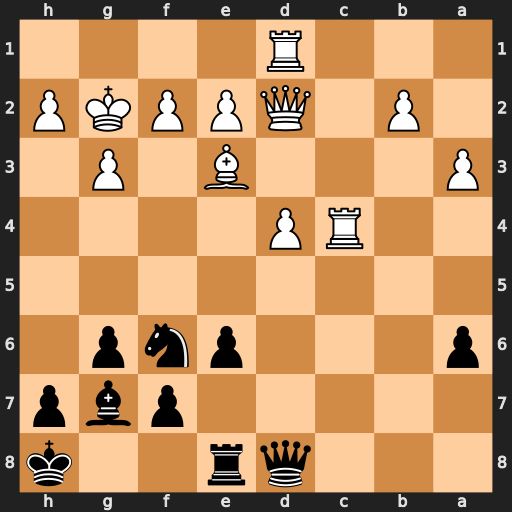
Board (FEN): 3qr2k/5pbp/p3pnp1/8/2RP4/P3B1P1/1P1QPPKP/3R4
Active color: b
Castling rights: -
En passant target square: -
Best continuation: Qd5+ f3 Qxc4